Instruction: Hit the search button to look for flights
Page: home
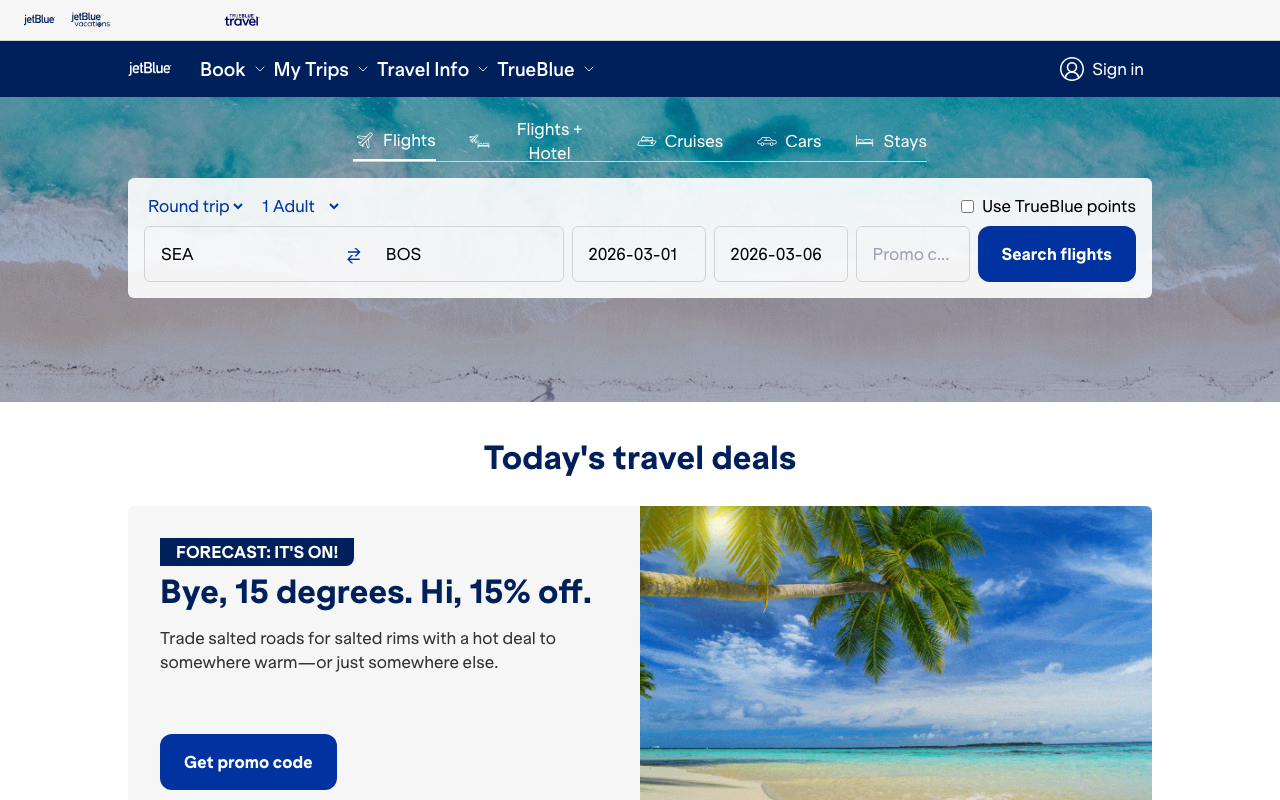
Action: click